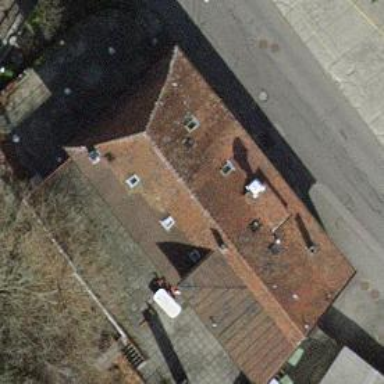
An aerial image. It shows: Restaurant.